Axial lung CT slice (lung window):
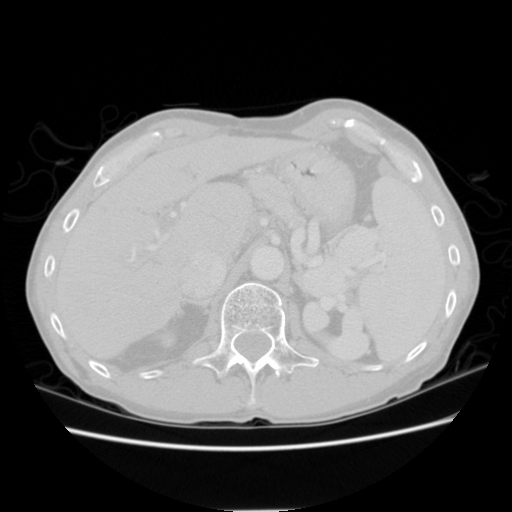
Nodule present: no